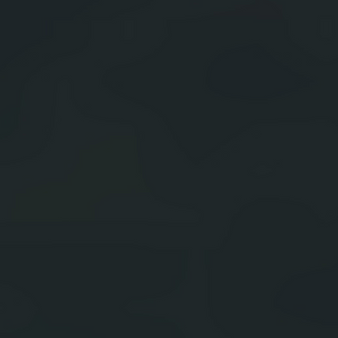
Label: other